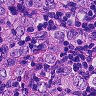
Metastatic tissue present: yes